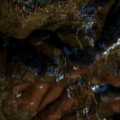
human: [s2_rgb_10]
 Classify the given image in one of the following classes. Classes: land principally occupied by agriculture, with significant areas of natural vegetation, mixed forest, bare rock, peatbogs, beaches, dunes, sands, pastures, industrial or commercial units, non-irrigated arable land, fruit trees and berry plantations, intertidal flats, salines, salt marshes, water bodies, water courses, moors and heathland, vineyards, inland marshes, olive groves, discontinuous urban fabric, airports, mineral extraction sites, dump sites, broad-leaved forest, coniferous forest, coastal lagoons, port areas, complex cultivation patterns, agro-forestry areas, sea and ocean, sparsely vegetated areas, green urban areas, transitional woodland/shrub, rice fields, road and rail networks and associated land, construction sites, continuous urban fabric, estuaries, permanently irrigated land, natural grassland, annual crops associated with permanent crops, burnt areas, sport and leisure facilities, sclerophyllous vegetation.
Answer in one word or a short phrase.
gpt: complex cultivation patterns, land principally occupied by agriculture, with significant areas of natural vegetation, broad-leaved forest, transitional woodland/shrub